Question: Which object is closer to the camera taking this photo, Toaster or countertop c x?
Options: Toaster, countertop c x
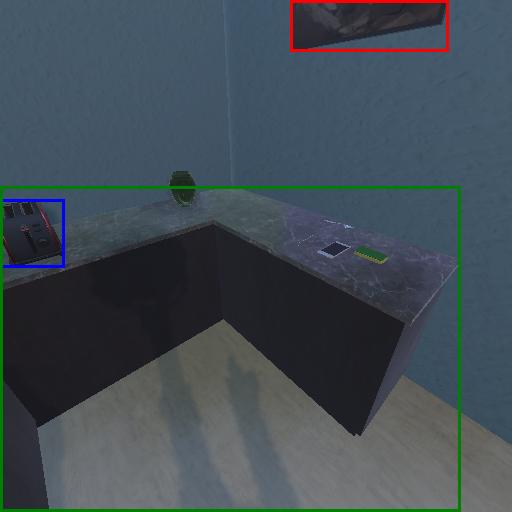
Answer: Toaster